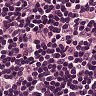
Metastatic tissue present: no